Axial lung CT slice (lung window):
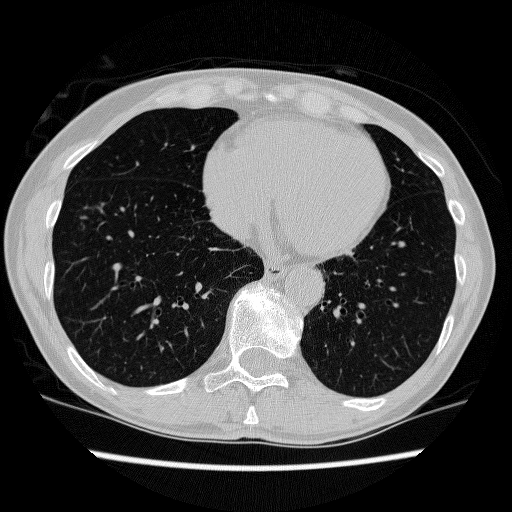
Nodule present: no